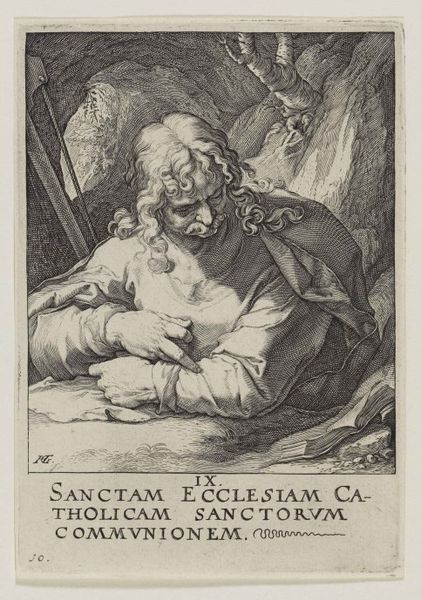
Titel: Christus, die 12 Apostel mit Paulus
Künstler: Hendrick Goltzius
Standort: Karlsruhe
Institution: Staatliche Kunsthalle Karlsruhe
Schlagwörter: baum, berg, blätter, dunkel, felsen, hand, kopf, mann, schatten, umhang, weiß, sitzen, äste, fenster, finger, frisur, grau, haar, hell, hintergrund, hut, kleid, licht, mund, nase, schwarz, skizze, stützen, zeichnung, blick, tuch, alt, bart, hemd, schnurrbart, arm, arme, augen, barock, bibel, falten, geschichte, gesicht, kragen, lang, mensch, rahmen, stein, steine, trauer, ärmel, bild, hals, hände, instrument, portrait, schauen, signatur, ast, baumstamm, einsamkeit, natur, stamm, zweige, einsam, kirche, sonne, auge, gewand, haare, halbfigur, kutte, lange haare, mantel, blatt, brustbild, höhle, höle, locken, renaissance, scheitel, wald, holzschnitt, schrift, wangen, papier, bogen, perspektive, abstrakt, fels, grafik, graphik, monochrom, rand, sepia, church, hands, white, black, dark, face, gray, grey, hair, nose, old, dichter, inschrift, büste, lesen, thomas, print, allein, nachdenklich, zeigen, aufstützen, denkend, nachdenken, schnauzer, versteckt, knochen, eingang, alter, greis, philosoph, buch, denken, religion, wurzel, gerät, druck, schwarzweiss, schraffur, loch, radierung, stich, seite, gefangen, illustration, schwert, text, waffen, buchstaben, waffe, denker, schlange, allegorie, stift, karte, säge, wurzeln, gefängnis, zahl, ziffer, christus, jesus, axt, hölle, man, stone, tree, religiös, grotte, head, lesender, heiliger, eyes, ausgang, licht schatten, leser, gelehrter, armbrust, heilige, stange, lesend, dürer, oberlippenbart, kirchlich, deuten, drawing, paper, harfe, heilig, kupferstich, black and white, shadow, fabric, etching, gegenstand, pullover, beard, saint, christentum, curls, writing, haartracht, ikone, leaning, tunnel, römisch, legende, neun, reading, heiligenbild, gebetbuch, kommunion, cape, cloak, trunk, latein, beschriftet, lateinisch, fes, artist, engraving, han, gegenreformation, ikonographie, gemeinschaft, hieronymus, katholisch, fingers, einsiedler, apostel, book, cave, evangelist, sankt, contrast, zuflucht, cranach, gelockt, lcoken, bildfeld, plate, gesture, forehead, nse, angezogen, mittelfinger, latin, kopfhaltung, sägeblatt, moustache, katholische kirche, brusbild, haatr, lonely, holy, catholic, ich sehe das bild nicht, verliess, högle, e, 9, höhl, pg, ca, goltzius, brows, gelockte haare, tunic, harhr, tekst, wrinkled, ix, sanctam, pietät, ecclesiam, catholicam, commvnionem, sanctam ecclesiam, gertät, hiernoymus, ctolicam, synctorium, communionem, schauent, survivor, catholoacm, catholocam, sanctorvm, arfe, tholicam, sanctorum, katolik, sanctrorum, bibelbild, iglesiam, sanctambart, sactam, kommunio, <höhle, communion, bart#buch, kathoilisch, dieu, ier, gray', philospher, holy catholic, hoy catholic church, ecclesioam, deep think